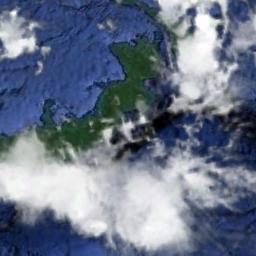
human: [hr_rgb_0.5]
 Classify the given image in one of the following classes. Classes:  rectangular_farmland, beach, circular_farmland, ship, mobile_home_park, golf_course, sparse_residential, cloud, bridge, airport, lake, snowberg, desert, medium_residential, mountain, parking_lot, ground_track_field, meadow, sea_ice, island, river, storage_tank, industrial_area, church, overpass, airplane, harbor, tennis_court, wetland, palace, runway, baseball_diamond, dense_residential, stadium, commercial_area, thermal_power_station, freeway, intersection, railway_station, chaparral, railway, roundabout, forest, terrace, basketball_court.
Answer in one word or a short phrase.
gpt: cloud